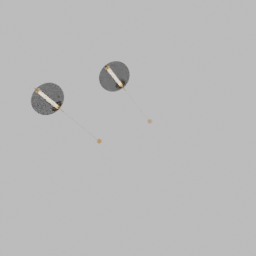
Label: lighting